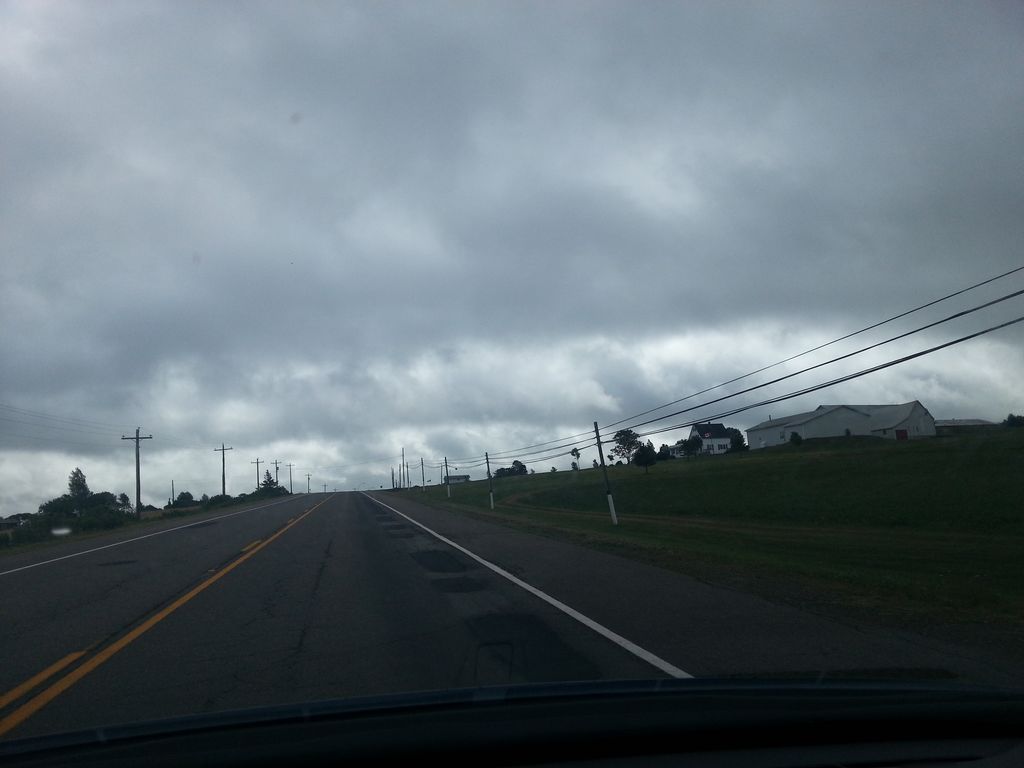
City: charlottetown